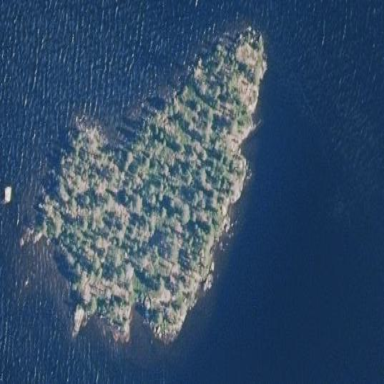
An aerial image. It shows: Islet.